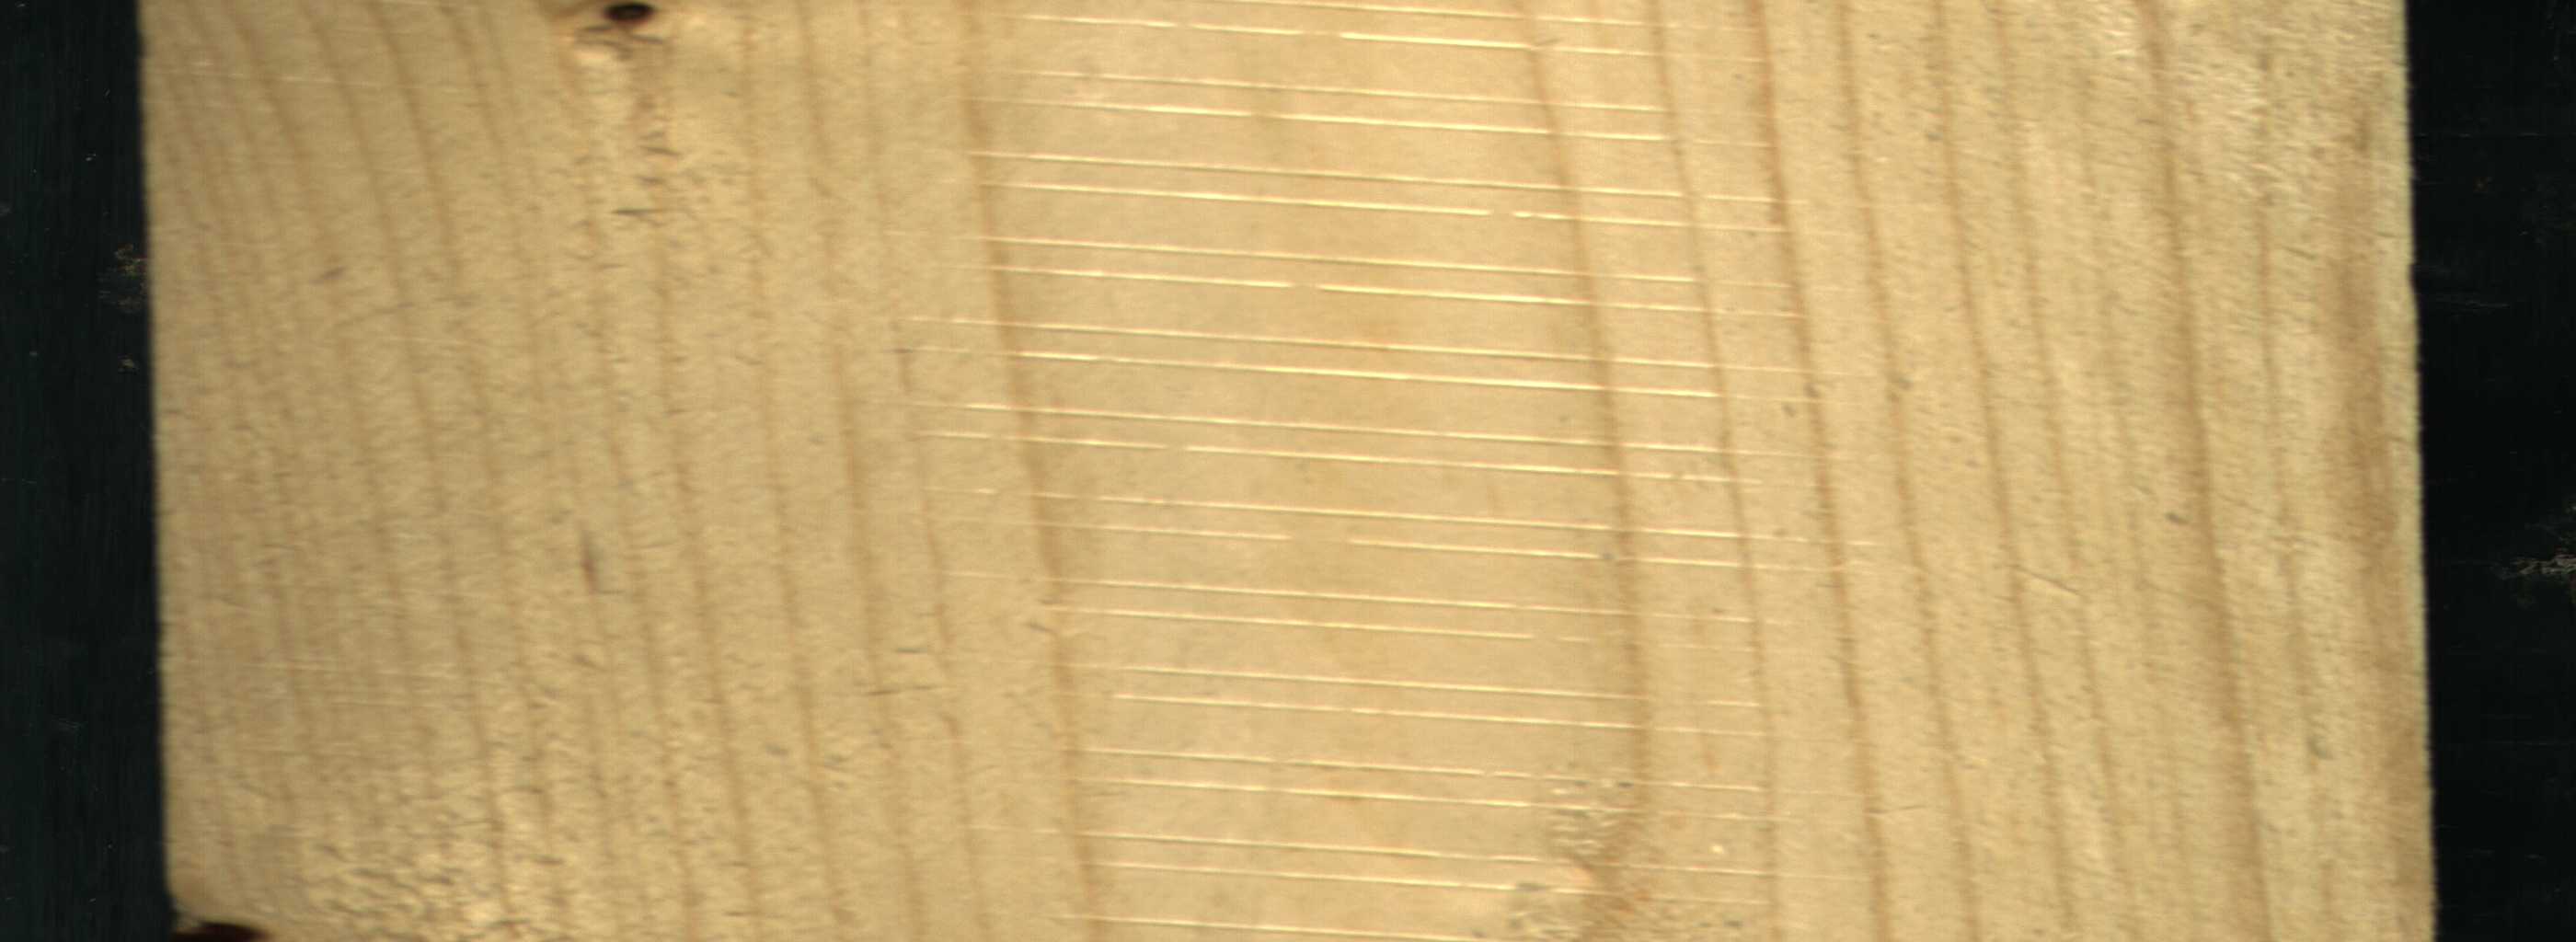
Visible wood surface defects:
Dead_Knot
Dead_Knot